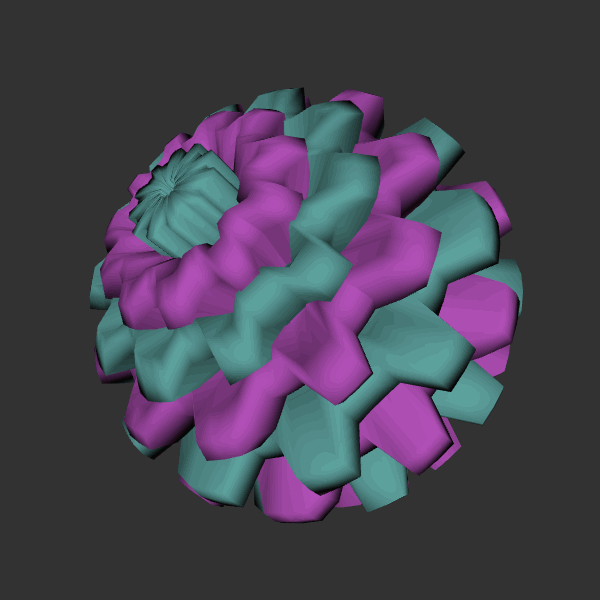
Background: dark